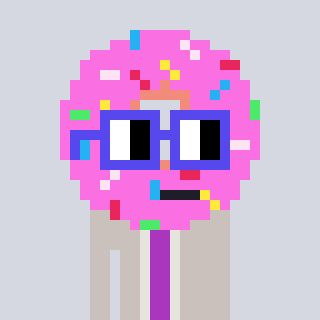
a pixel art character with square blue glasses, a doughnut-shaped head and a foggrey-colored body on a cool background